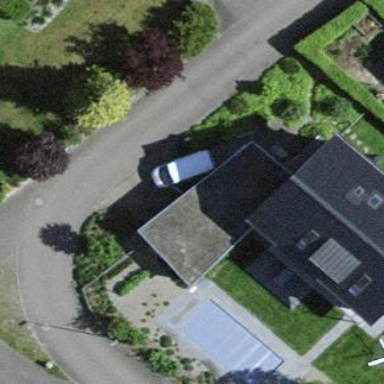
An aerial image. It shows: Flat-roofed garage.